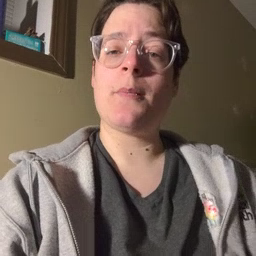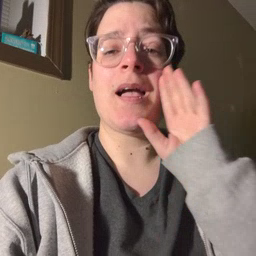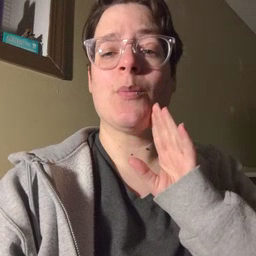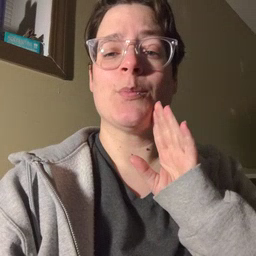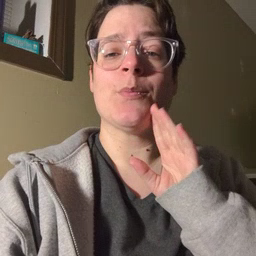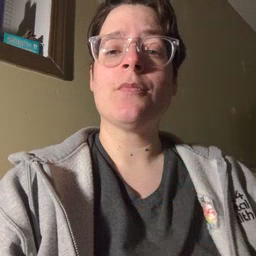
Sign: brown